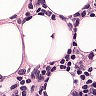
Metastatic tissue present: yes